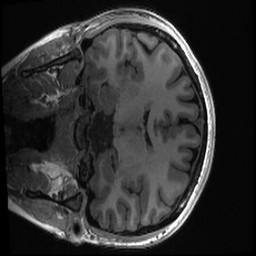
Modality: T1w
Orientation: coronal